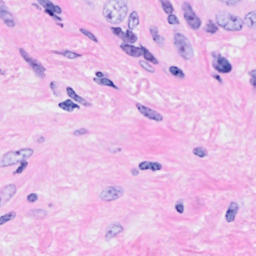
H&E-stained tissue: Breast